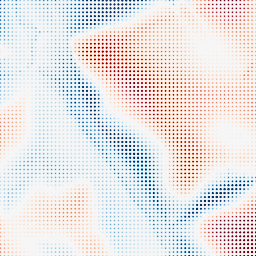
Category: classical
Decomposition family: uniform
Decomposition parameters: size: 100
Upsampling method: sinc_blackman
Upsampling parameters: scale: 8
kernel_size: 4
Upsampling scale: 8